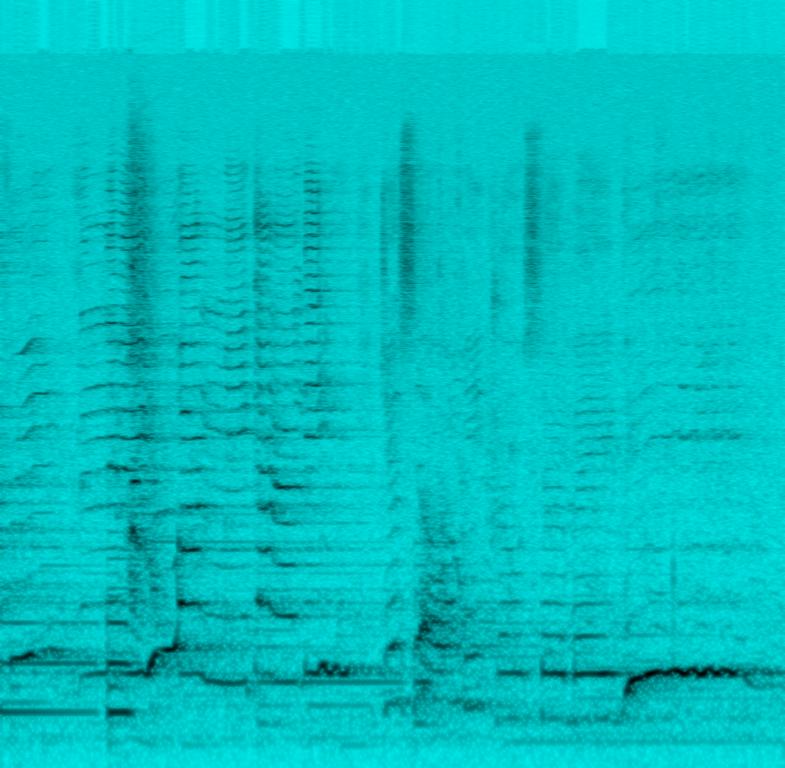
A female singer sings this bluesy melody. The song is medium tempo with minimal guitar accompaniment and no other instrumentation. The song's medium tempo is very emotional and passionate. The song is a modern pop hit but with poor audio quality.